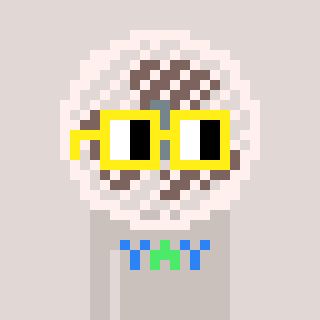
a pixel art character with square yellow glasses, a fan-shaped head and a foggrey-colored body on a warm background